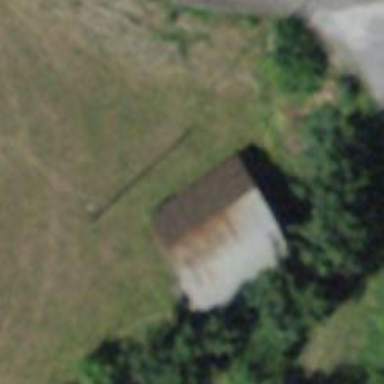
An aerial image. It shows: Shed.